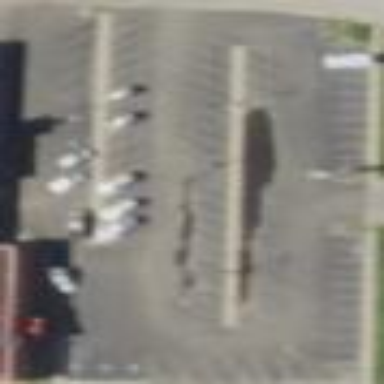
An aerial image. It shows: Parking area.